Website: home-depot
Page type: account-dashboard
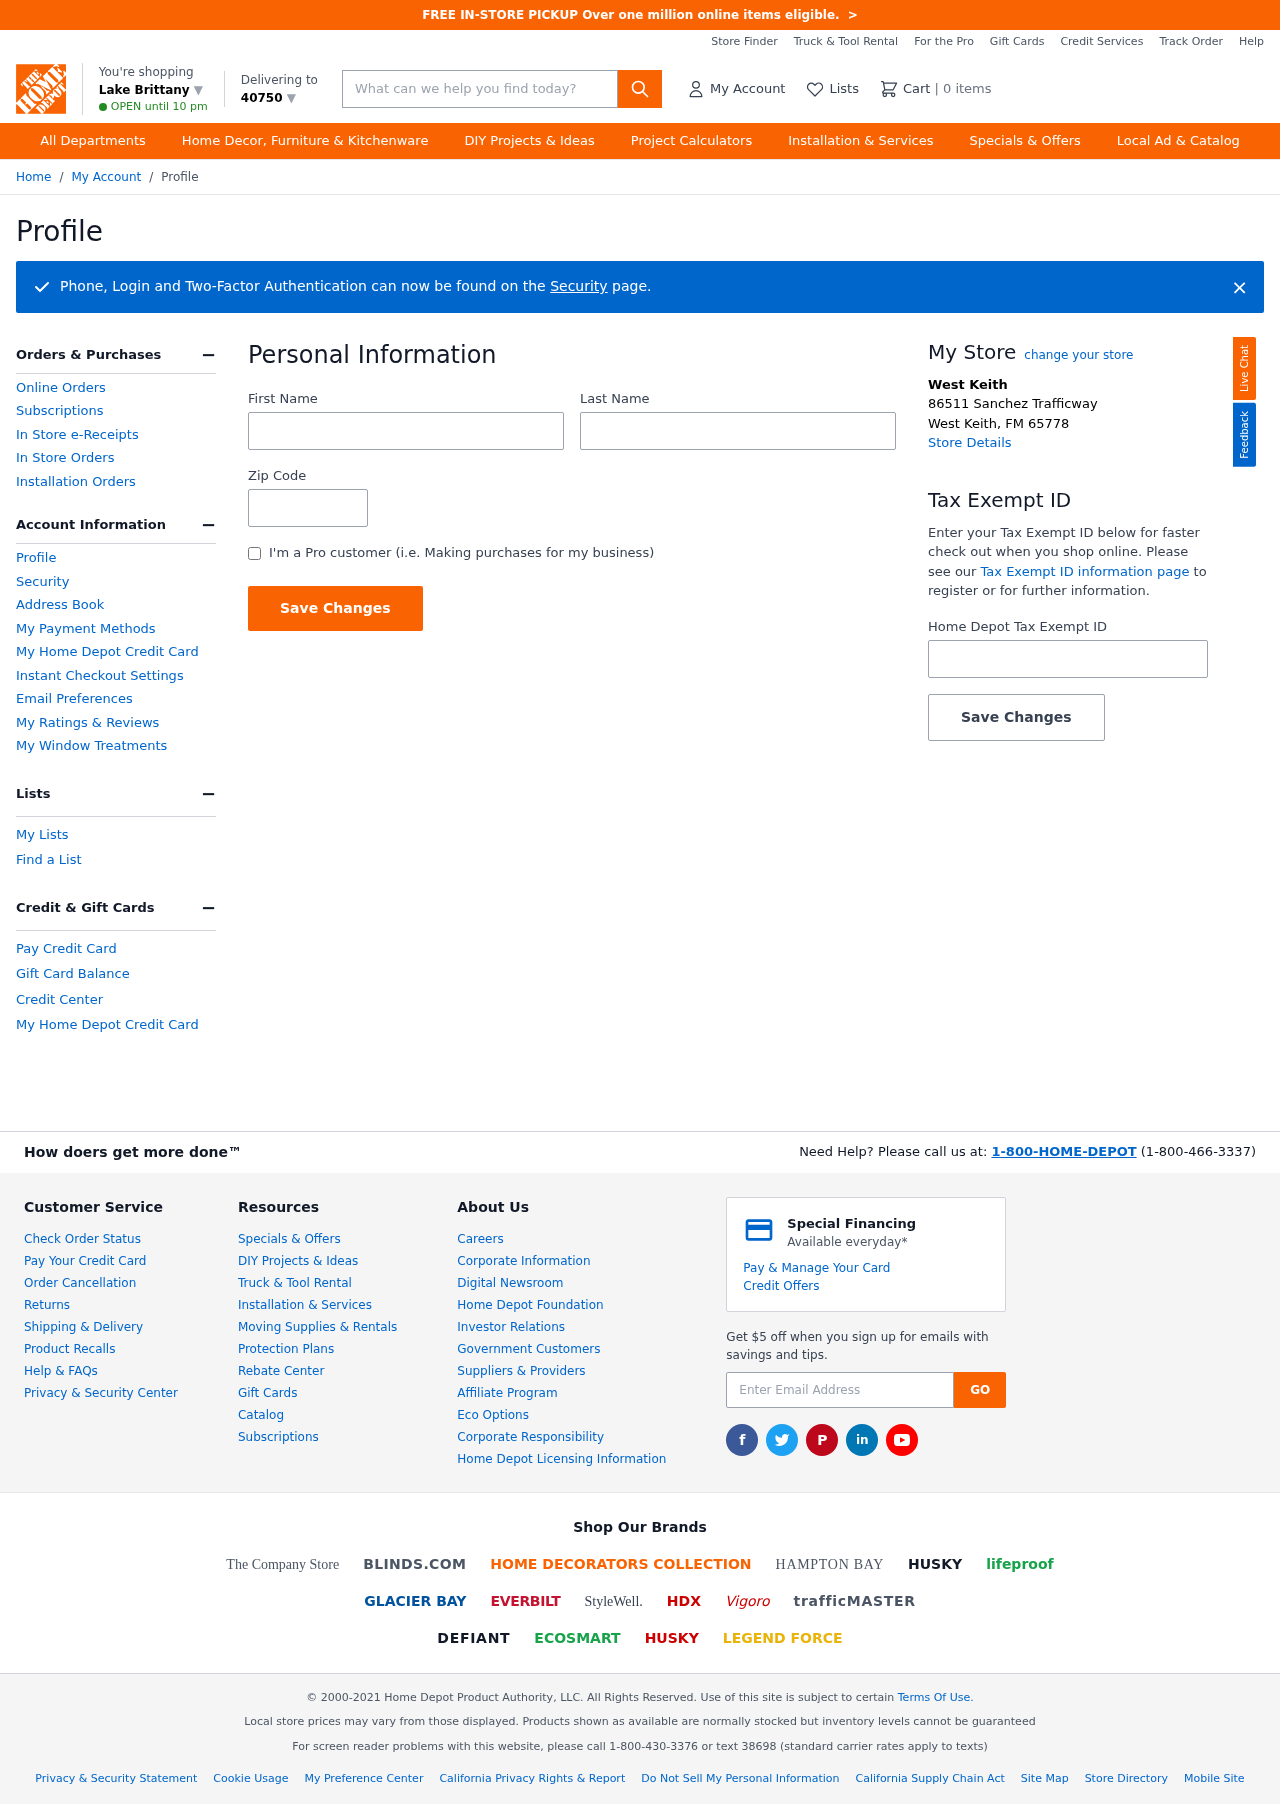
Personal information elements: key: PII_CITY
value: Lake Brittany ▼
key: PII_FIRSTNAME
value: Erin
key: PII_LASTNAME
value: Noble
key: PII_LOCATION1_CITY
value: West Keith
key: PII_LOCATION1_CITY_STATE_ZIP
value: West Keith, FM 65778
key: PII_LOCATION1_STREET
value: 86511 Sanchez Trafficway
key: PII_POSTCODE
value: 40750 ▼
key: PII_POSTCODE
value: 40750
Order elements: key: ORDER_NUM_ITEMS
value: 0
Search elements: key: HEADER_SEARCH
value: What can we help you find today?